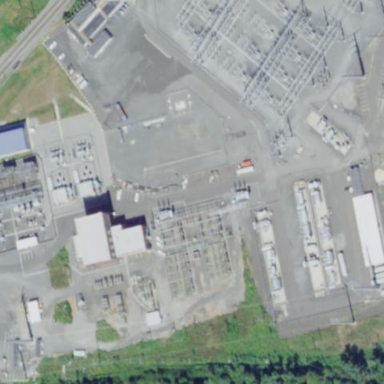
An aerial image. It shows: Transmission level substation.